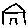
Label: house